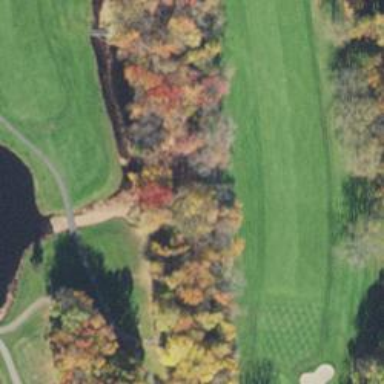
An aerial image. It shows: Path for both road and golf.